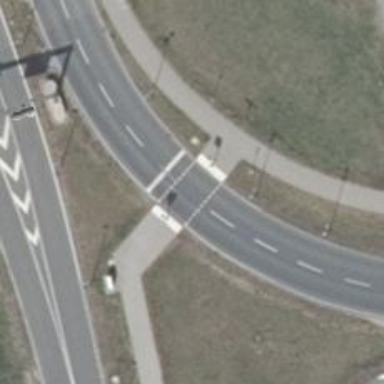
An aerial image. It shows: Crossing with traffic signals.